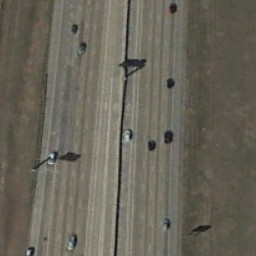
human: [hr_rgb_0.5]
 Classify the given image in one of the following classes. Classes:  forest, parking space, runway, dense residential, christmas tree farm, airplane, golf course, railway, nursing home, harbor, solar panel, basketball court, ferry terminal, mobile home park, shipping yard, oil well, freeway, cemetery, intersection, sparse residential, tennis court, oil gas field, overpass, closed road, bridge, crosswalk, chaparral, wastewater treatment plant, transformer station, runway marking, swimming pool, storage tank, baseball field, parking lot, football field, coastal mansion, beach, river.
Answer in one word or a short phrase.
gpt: freeway